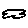
Label: cloud